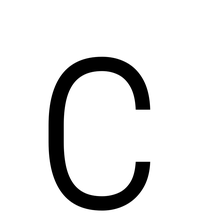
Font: Roboto_Condensed_Light